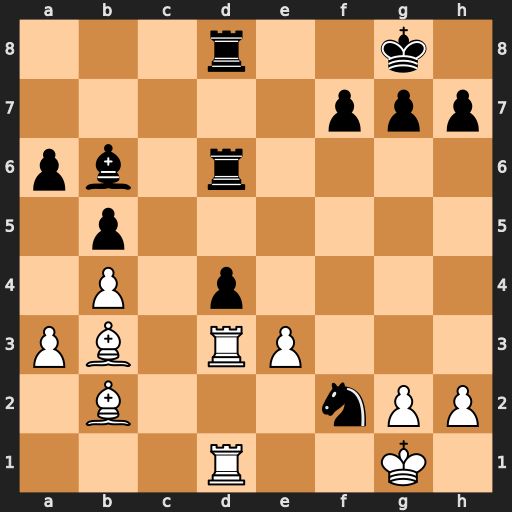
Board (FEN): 3r2k1/5ppp/pb1r4/1p6/1P1p4/PB1RP3/1B3nPP/3R2K1
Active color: w
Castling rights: -
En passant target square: -
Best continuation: Kxf2 dxe3+ Ke2 Rxd3 Rxd3 Rxd3 Kxd3